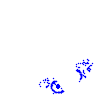
Particle: proton